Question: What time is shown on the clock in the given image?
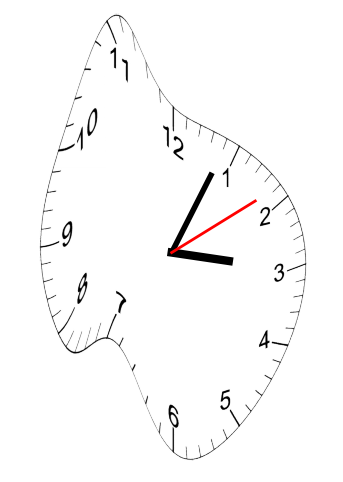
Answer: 03:04:09